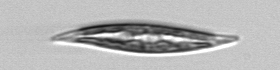
Label: Pleurosigma